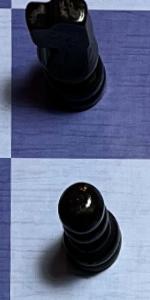
Label: Pawn_Black